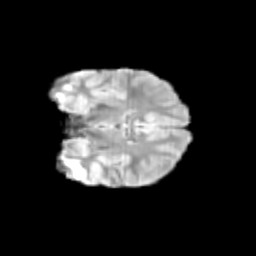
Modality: T2w
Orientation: coronal
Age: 11
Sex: male
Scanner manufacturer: siemens
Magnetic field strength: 3 T
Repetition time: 3.8 s
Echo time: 0.07 s